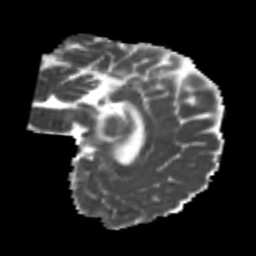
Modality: MD
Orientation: sagittal
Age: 22
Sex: female
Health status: healthy
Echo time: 0.074 s